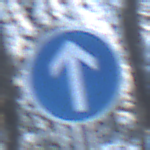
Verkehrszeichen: VorgeschriebeneFahrtrichtungGeradeaus
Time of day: MorningAfternoon
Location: Outdoor (Nature)
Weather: Clear
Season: Winter
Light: Natural